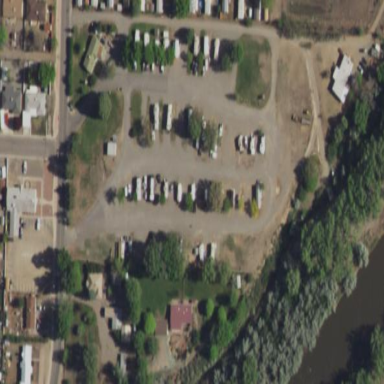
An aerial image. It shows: Caravan site for tourism.